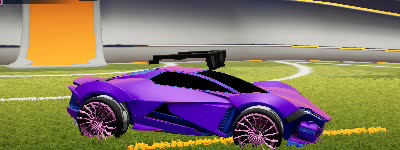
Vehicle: werewolf